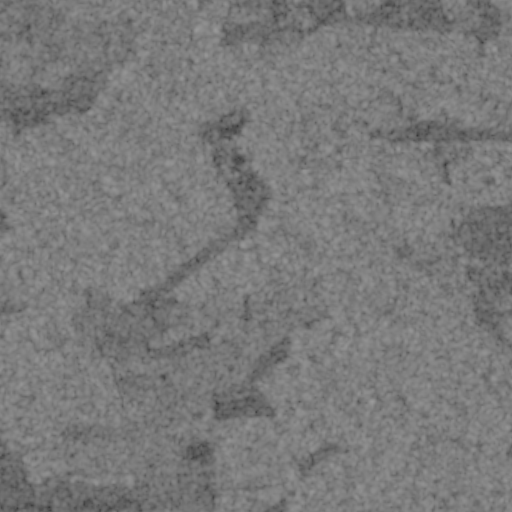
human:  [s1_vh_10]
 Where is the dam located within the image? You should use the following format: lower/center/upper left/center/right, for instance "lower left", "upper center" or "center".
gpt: The dam is located in the upper center of the image.
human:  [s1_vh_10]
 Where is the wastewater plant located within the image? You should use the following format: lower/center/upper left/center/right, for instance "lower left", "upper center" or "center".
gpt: The wastewater plant is located in the upper right of the image.
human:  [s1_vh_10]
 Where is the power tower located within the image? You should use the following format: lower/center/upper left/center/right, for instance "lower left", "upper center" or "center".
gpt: There is no power tower in the image.

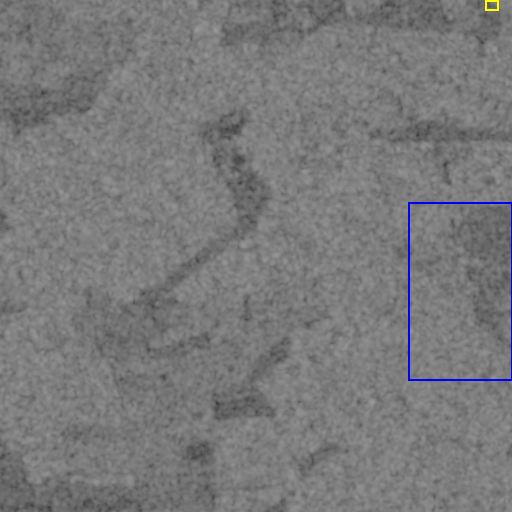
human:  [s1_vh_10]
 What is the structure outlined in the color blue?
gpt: The structure outlined in blue is a crop field.
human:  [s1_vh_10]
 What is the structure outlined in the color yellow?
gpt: The structure outlined in yellow is a wastewater plant.
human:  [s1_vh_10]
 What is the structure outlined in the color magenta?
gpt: There is no magenta outline.